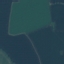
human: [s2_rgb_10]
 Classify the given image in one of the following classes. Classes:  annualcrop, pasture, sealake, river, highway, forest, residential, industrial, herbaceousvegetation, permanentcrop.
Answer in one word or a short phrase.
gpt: AnnualCrop